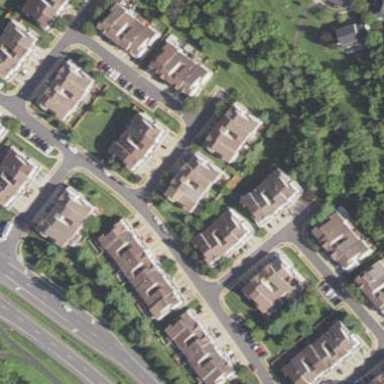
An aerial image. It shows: Residential area with grassy land cover.